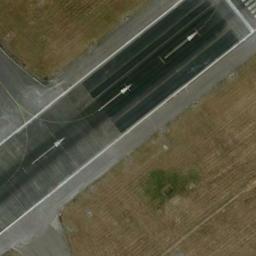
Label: runway